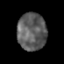
Tissue: prostate
Cell type: T cells
Senescence score: 0.7109
Nuclear area (px): 1063
Mean DAPI intensity: 93.532